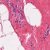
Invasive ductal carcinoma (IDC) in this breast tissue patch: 0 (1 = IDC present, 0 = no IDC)